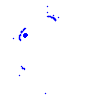
Particle: kaon